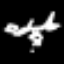
Label: frog